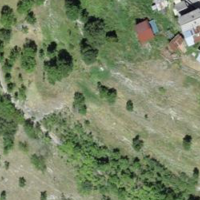
EUNIS habitat code: 23
Species observed at this site:
Primula veris
Phoenicurus ochruros
Ptyonoprogne rupestris